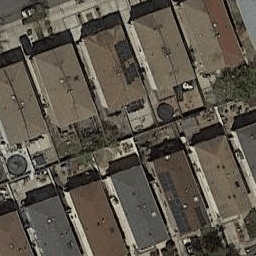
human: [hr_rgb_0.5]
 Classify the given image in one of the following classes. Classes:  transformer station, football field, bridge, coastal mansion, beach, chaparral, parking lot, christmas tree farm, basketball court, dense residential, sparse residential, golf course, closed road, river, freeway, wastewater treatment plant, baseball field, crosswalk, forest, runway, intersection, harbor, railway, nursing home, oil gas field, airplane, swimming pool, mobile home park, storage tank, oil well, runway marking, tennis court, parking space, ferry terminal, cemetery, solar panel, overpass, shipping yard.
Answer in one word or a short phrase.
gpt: dense residential